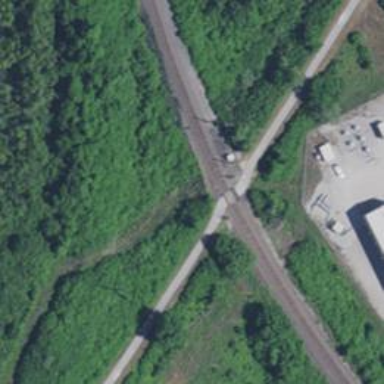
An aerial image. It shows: Level crossing along the railway.